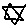
Label: star